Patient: sex M, age 57
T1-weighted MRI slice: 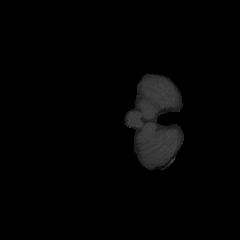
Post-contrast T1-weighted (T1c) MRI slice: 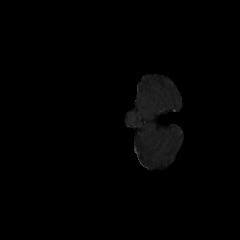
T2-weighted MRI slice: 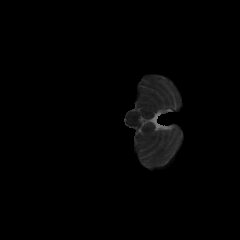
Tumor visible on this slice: no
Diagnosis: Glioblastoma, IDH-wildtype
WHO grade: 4